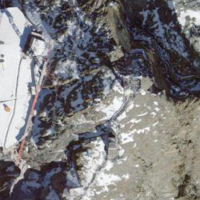
EUNIS habitat code: 49
Species observed at this site:
Pyrrhocorax graculus
Montifringilla nivalis